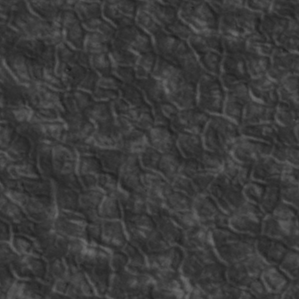
Label: non_frost